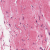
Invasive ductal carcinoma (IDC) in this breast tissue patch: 0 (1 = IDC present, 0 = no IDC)